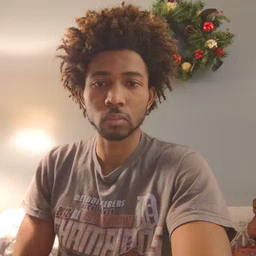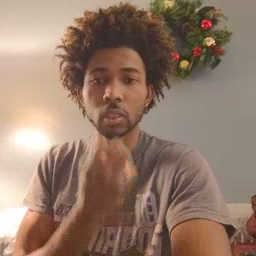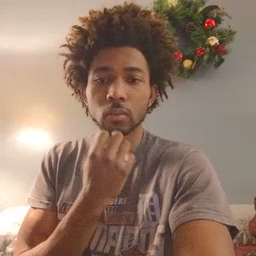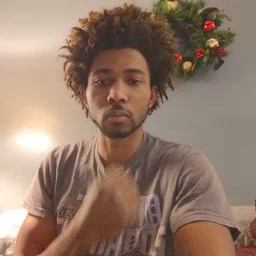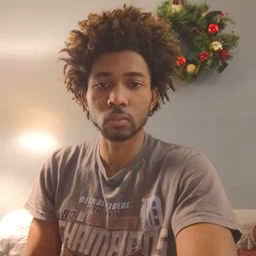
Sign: underwear